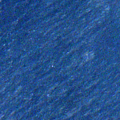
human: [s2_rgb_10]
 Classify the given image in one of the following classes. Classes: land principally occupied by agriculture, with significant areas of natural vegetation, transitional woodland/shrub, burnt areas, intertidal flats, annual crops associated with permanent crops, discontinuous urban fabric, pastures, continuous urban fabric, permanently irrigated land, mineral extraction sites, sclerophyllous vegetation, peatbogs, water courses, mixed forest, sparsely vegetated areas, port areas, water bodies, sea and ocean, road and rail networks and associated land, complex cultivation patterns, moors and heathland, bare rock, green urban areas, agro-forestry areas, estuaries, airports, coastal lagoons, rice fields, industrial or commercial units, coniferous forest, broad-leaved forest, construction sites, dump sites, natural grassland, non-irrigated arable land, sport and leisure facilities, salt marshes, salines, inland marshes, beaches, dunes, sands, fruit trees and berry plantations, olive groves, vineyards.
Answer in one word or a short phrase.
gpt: sea and ocean